Question: I have the following Database Schema (re image),
And I'm trying to write a query which would return results something like this...
(Column Headings):
are all the sales of a particular product between the current Date and the previous 7 days.
are all the sales of a particular product from 2 weeks ago (thus between currentdate -7days AND currentdate -14 days)
are all the sales of a particular product from 3 weeks ago... etc;
is to be the average of a particular products sales of Week1, Week2, Week3 & Week4.
The following SQL will produce: Product_Group - Product_Name - Week1 - QTY_Order (but quantity_order is incorrect).
'''
SELECT Product.ProductGroupId, Product.Name, SUM(SaleLine.Quantity) AS Week1, SUM(SaleLine.Quantity) AS OrderQty
FROM Sale
JOIN SaleLine ON Sale.ID = SaleLine.SaleId
JOIN Product ON SaleLine.ProductId = Product.Id
WHERE Sale.SaleDateTime > (CURDATE() - INTERVAL 7 DAY )
GROUP BY Product.ProductGroupId, Product.Name;
'''
I've also tried the following SQL to get: Product_Name - Week1 - Week2 - QTY_Order (again, qty_order is incorrect), but week2 returns all null's.
'''
SELECT Product.ProductGroupId, Product.Name, SUM(SaleLine.Quantity) AS Week1, (SELECT SUM(SaleLine.Quantity)
FROM SaleLine
JOIN Sale ON SaleLine.SaleID = Sale.ID
JOIN Product on SaleLine.ProductId = Product.Id
WHERE Sale.SaleDateTime BETWEEN (CURDATE() - INTERVAL 14 DAY) AND (CURDATE() - INTERVAL 7 DAY)) AS Week2, SUM(SaleLine.Quantity) AS QTY_TO_ORDER
FROM Sale
JOIN SaleLine ON Sale.ID = SaleLine.SaleId
JOIN Product ON SaleLine.ProductId = Product.Id
WHERE Sale.SaleDateTime > (CURDATE() - INTERVAL 7 DAY )
GROUP BY Product.ProductGroupId, Product.Name;
'''
Can anyone point out where im going wrong with Week2 (that its returning Null).
Can anyone think of any easier/cleaner way to code this?
Can anyone provide some pointers for calculating QTY_Order?
Thanks in advance for any help people could provide :-)
**Edit - Added by Request (customer table not included):
Create Table Statements (there are also various triggers acting as constraints not included)
'CREATE TABLE ProductGroup( Id int PRIMARY KEY AUTO_INCREMENT, Name varchar(50) NOT NULL );'
'CREATE TABLE Product( Id int PRIMARY KEY AUTO_INCREMENT, ProductGroupId int, Name varchar(100) NOT NULL, Price decimal(8,2), QuantityOnHand int NOT NULL, QuantitySold int NOT NULL, QuantityToOrder int NOT NULL, QuantityRequested int NOT NULL, CONSTRAINT FK_Product_ProductGroup FOREIGN KEY (ProductGroupId) REFERENCES ProductGroup(Id) );'
'CREATE TABLE Sale( Id int PRIMARY KEY AUTO_INCREMENT, CustomerId int, SaleDateTime datetime NOT NULL, CONSTRAINT Sale_Customer FOREIGN KEY (CustomerId) REFERENCES Customer(Id) );'
'CREATE TABLE SaleLine( Id int PRIMARY KEY AUTO_INCREMENT, ProductId int NOT NULL, SaleId int NOT NULL, Quantity int NOT NULL, CONSTRAINT FK_SaleLine_Product FOREIGN KEY (ProductId) REFERENCES Product(Id), CONSTRAINT FK_SaleLine_Sale FOREIGN KEY (SaleId) REFERENCES Sale(Id) );'
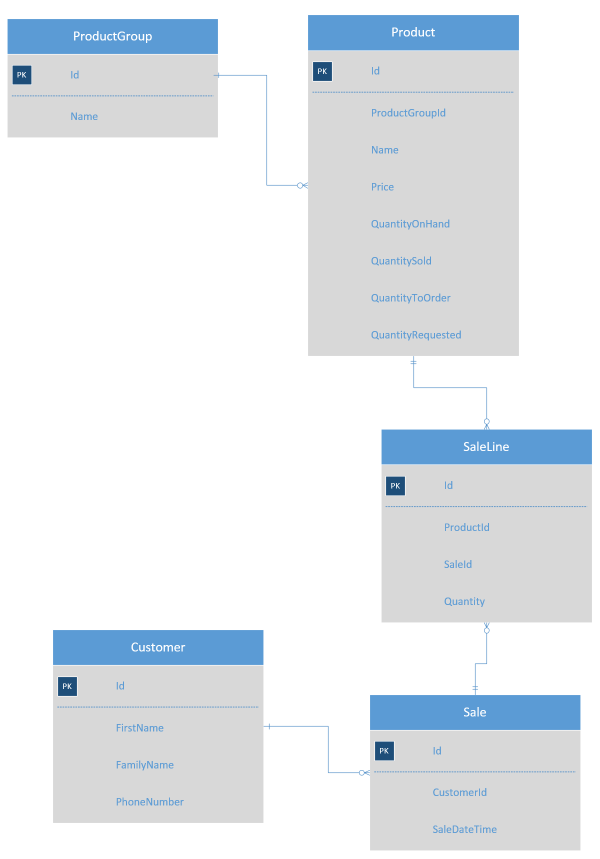
Answer: You are seeking five summaries from your information: Week1, Week2, Week3, Week4, and QTY_Order. That makes for a complex GROUP BY query.
It's best to approach this sort of thing step by step. Your first two steps should be to write separate queries which generate correct Week1 and QTY_Order queries. That will help you get your business logic right. Do you want to count orders? Do you want to sum units sold? Do you want to sum gross revenue?
(I'd rather not attempt to write such queries for you; it's your data, not mine.)
Once you have that sort of thing right, you can do something like this pseudocode to get your weekly summaries.
'''
SELECT group, name,
SUM( CASE WHEN saledate < CURDATE() - INTERVAL 0 DAY
AND saledate >= CURDATE() - INTERVAL 7 DAY THEN Quantity
ELSE 0 END) Week1,
SUM( CASE WHEN saledate < CURDATE() - INTERVAL 7 DAY
AND saledate >= CURDATE() - INTERVAL 14 DAY THEN Quantity
ELSE 0 END) Week2,
SUM( CASE WHEN saledate < CURDATE() - INTERVAL 14 DAY
AND saledate >= CURDATE() - INTERVAL 21 DAY THEN Quantity
ELSE 0 END) Week3
FROM (some subquery)
GROUP BY group,name
'''
The trick is using case statements inside your sum functions to select transactions for the appropriate week.
It's a hairball of a query. But it will work.